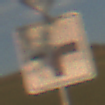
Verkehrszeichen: VerlaufVorfahrtsstrasse9
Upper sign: Vorfahrtsstrasse
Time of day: SunriseSunset
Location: Outdoor (Nature)
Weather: PartlyCloudy
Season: NotSpecified
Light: Natural